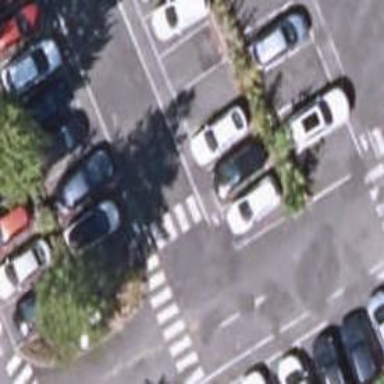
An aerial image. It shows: Asphalt parking aisle road for service vehicles.